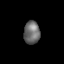
Tissue: lung
Cell type: Epithelial cells
Senescence score: 0.1881
Nuclear area (px): 355
Mean DAPI intensity: 109.775